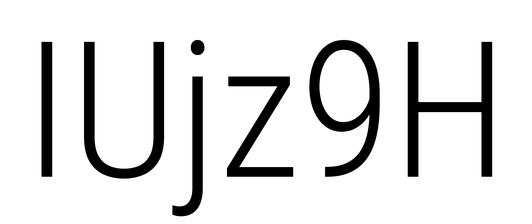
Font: Roboto_Condensed_Light